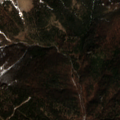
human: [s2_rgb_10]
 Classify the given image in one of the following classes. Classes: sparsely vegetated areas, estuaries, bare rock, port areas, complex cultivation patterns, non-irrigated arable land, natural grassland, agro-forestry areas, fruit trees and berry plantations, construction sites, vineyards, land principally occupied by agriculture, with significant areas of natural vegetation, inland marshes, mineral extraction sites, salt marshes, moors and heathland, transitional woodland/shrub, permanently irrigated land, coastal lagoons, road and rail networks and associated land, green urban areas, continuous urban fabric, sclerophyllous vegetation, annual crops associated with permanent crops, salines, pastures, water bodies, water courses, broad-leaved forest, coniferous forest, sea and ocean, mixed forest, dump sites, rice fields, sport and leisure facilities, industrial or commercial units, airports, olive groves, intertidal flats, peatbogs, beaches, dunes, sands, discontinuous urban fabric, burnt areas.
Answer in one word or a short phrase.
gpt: coniferous forest, mixed forest, moors and heathland, sparsely vegetated areas